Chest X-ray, PA view. Patient: 54 years old, sex M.
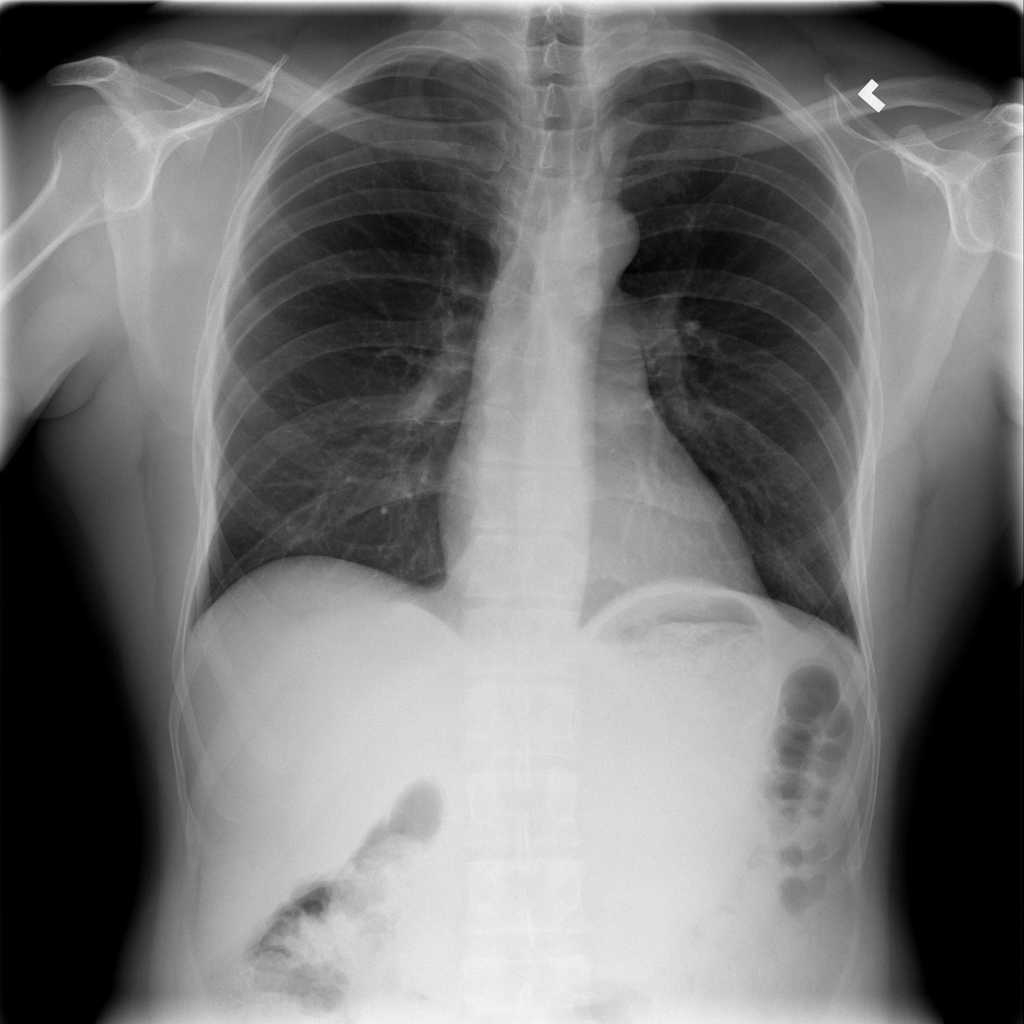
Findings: No Finding